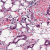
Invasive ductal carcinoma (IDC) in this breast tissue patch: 1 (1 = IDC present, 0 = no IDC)